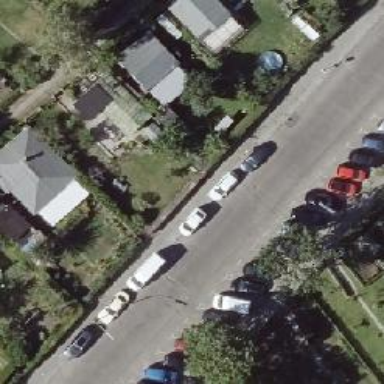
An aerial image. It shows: Sidewalk.